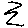
Label: zigzag